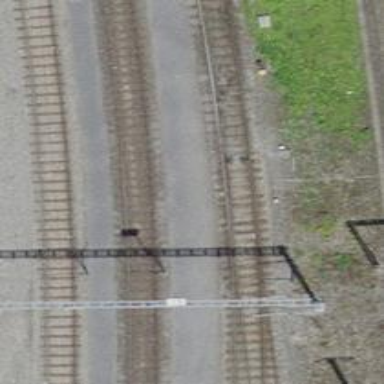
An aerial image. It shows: Railway switch.